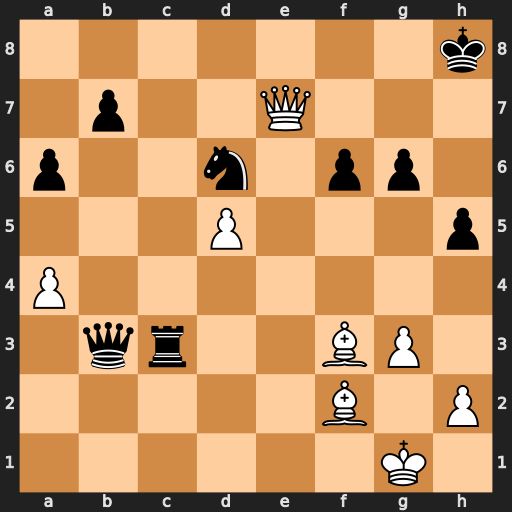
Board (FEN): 7k/1p2Q3/p2n1pp1/3P3p/P7/1qr2BP1/5B1P/6K1
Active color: w
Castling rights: -
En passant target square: -
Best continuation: Qxf6+ Kh7 Qe7+